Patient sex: M
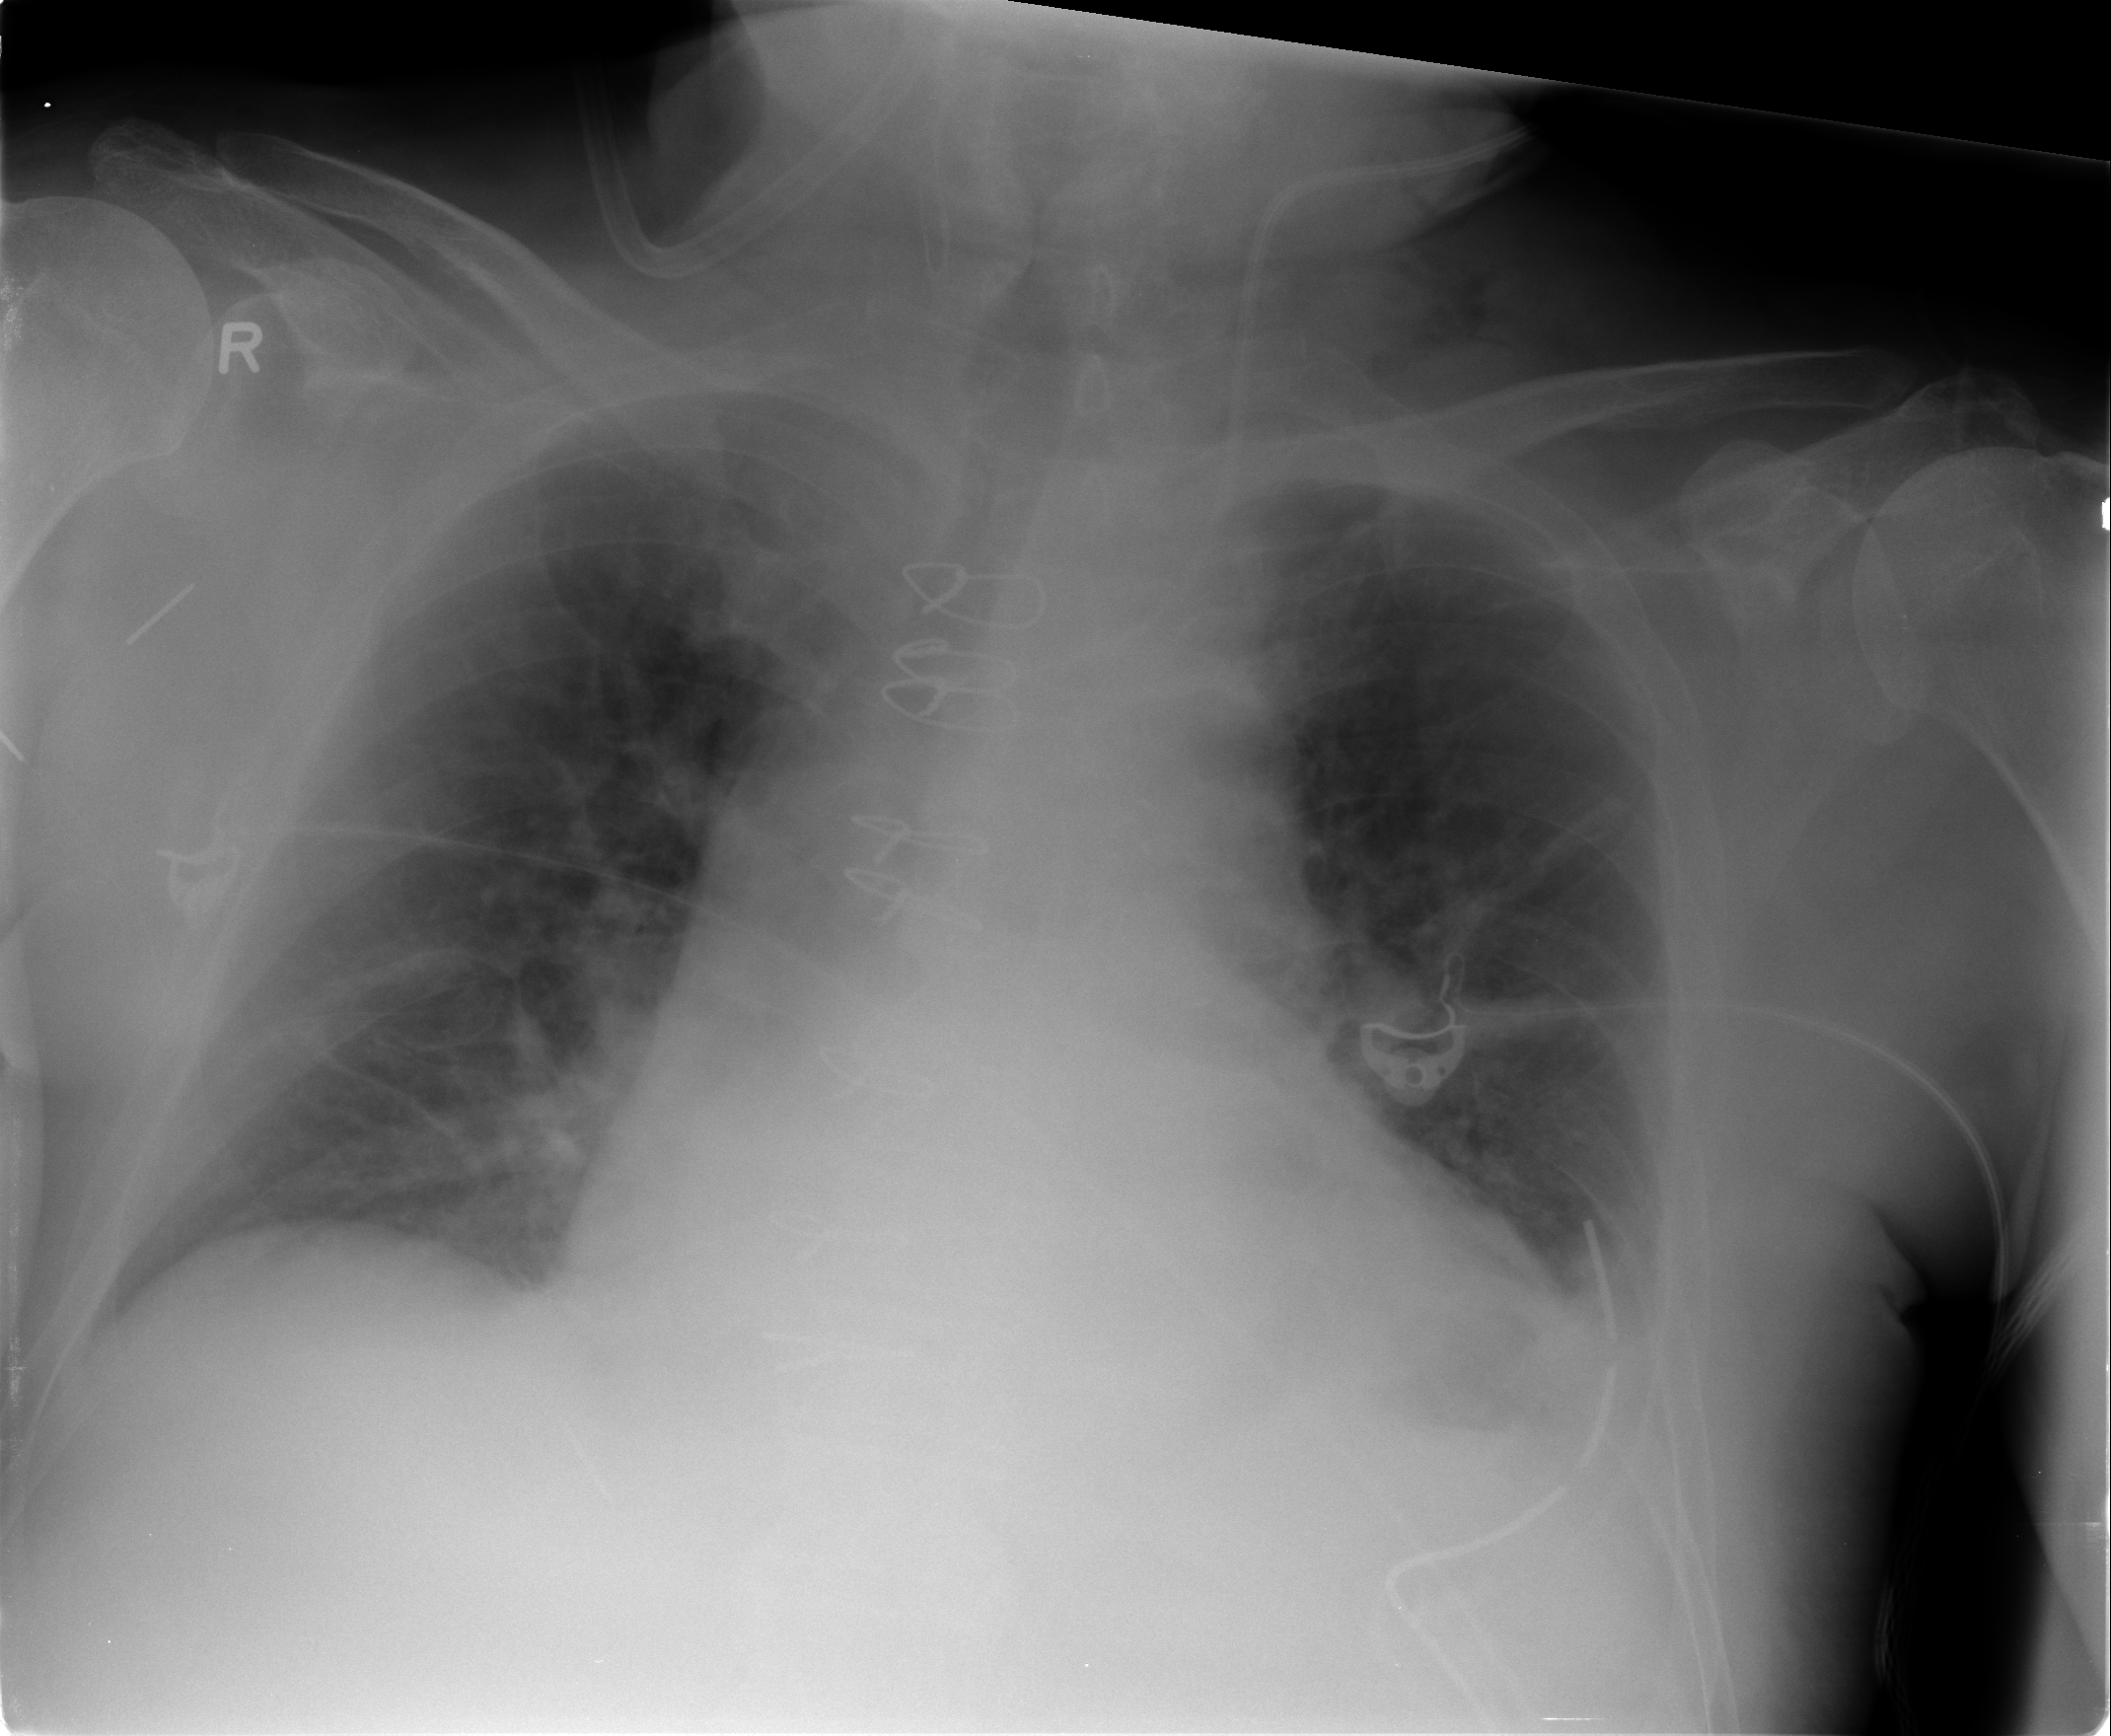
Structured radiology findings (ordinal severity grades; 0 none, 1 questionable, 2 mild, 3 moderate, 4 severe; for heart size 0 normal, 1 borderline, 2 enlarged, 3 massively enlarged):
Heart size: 0
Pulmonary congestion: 1
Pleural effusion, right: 0
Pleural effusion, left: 1
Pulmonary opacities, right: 1
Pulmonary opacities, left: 0
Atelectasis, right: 2
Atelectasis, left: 2